Interaction volume radius: 5 \u00c5
Interaction volume height: 10 \u00c5
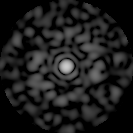
Disorder parameter: 0.8031